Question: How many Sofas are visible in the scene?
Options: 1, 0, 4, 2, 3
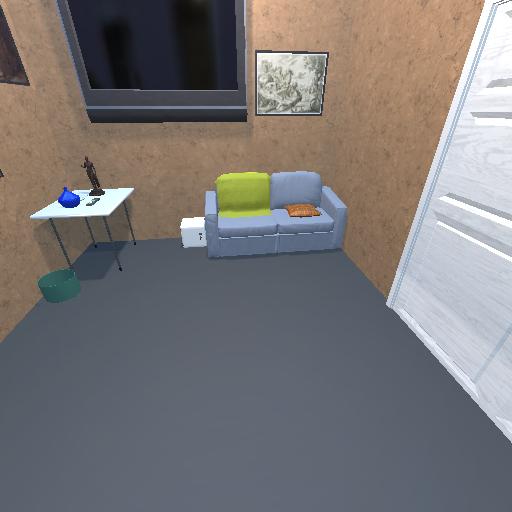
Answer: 1